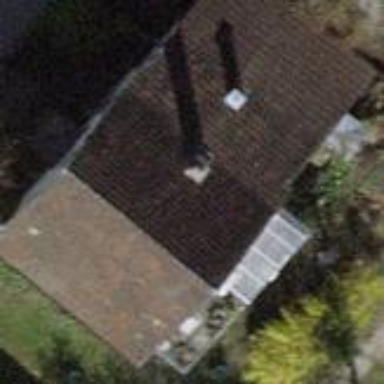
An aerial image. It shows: Building with tiled roof.